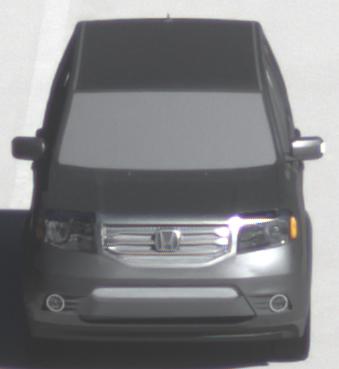
Make: Honda
Model: Pilot
Detailed model: Gen. 2 Facelift
Model produced from: 2012
Model produced until: 2015
Doors: 5
Color: gray
Road condition: dry road
Daytime: morning or afternoon
Contrast: high contrast